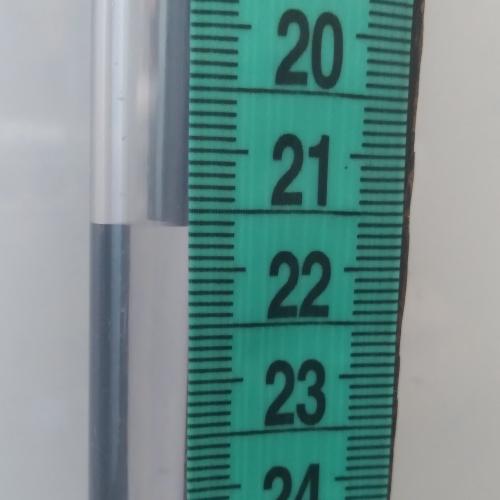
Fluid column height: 21.6 cm